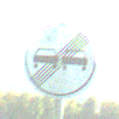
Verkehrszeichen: EndeUeberholverbot
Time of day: MorningAfternoon
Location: Outdoor (Nature)
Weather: PartlyCloudy
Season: NotSpecified
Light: Natural